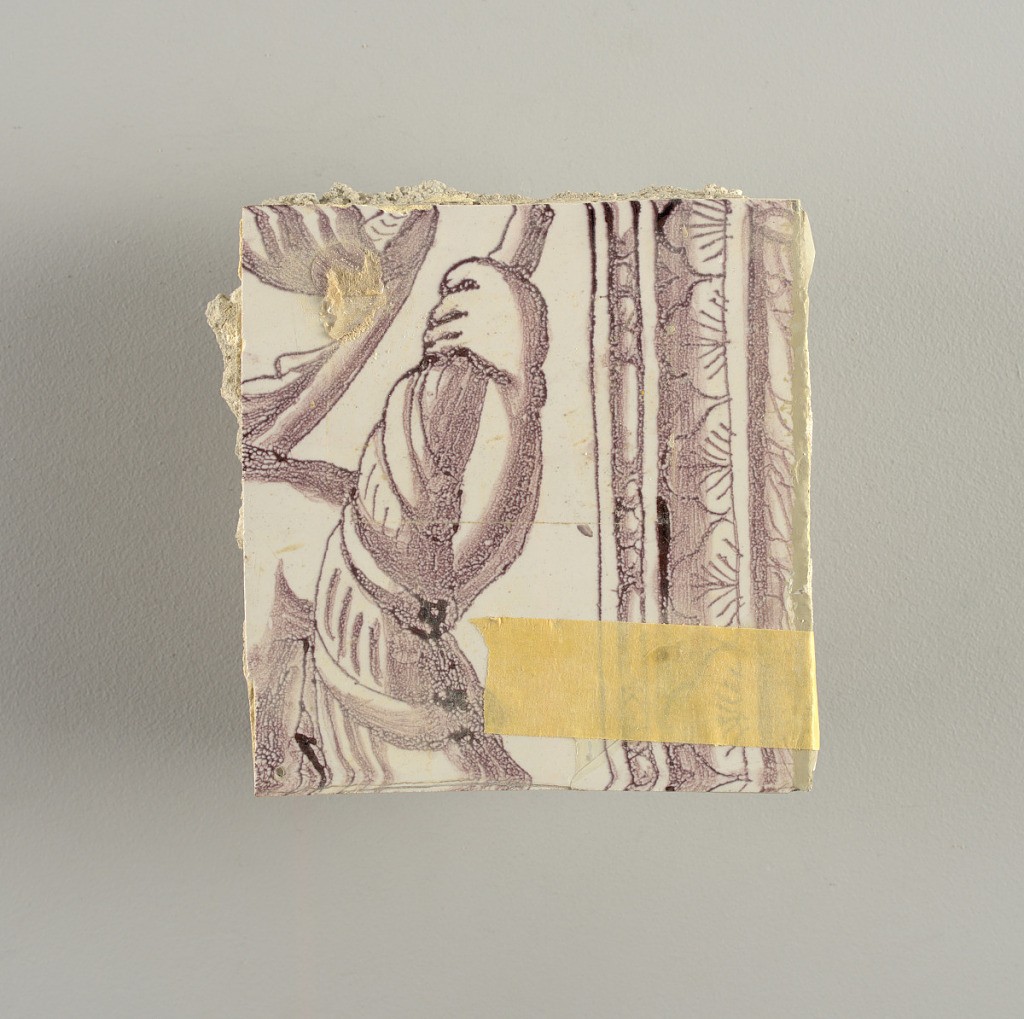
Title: Tile wall facing
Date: ca. 1725
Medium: Tin-glazed earthenware, underglaze
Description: Horizontal rectangle.  Thirty tiles wide and twenty-three tiles high with opening for fireplace eleven tiles wide and ten high.  Foliage arabesques disposed about three vertical axes from which are emphazised by urns at center and right, and at left by the figure of a standing woman carrying an infant on her arm and accompanied by two children.